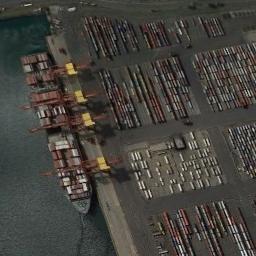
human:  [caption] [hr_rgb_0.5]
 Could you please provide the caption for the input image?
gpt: There is a ship in the blue water on the shore .

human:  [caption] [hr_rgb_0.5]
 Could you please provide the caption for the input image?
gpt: The cargo ship full of containers is docked at the container terminal and the water is deep blue .

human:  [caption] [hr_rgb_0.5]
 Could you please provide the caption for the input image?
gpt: There are many containers on the dock next to the ship .

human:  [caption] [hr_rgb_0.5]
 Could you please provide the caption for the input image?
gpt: A container-laden ship docked at the dock, With large containers and handling equipment at the dock .

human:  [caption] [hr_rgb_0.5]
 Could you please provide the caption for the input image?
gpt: The ship with many containers is at the harbor with many containers .